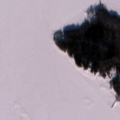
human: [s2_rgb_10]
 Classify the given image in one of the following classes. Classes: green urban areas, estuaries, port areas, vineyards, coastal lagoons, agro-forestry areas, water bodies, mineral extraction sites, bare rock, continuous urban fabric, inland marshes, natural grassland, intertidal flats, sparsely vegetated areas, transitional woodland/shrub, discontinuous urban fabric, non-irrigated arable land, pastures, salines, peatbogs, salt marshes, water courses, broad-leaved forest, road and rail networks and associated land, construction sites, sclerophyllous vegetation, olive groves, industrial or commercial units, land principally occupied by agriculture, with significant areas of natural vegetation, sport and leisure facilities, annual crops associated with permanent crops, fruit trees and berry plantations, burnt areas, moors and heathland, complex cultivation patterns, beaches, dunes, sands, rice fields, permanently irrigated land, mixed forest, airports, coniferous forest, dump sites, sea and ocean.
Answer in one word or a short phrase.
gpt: broad-leaved forest, sea and ocean